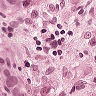
Metastatic tissue present: yes